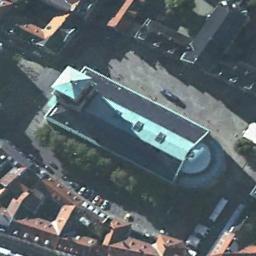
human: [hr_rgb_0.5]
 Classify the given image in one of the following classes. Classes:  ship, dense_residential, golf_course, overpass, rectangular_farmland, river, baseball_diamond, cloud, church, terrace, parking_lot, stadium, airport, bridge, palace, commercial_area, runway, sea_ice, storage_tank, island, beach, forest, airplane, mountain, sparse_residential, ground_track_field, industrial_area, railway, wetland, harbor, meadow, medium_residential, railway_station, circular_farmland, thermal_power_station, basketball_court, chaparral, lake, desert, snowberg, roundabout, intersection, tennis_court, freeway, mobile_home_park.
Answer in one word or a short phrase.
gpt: church